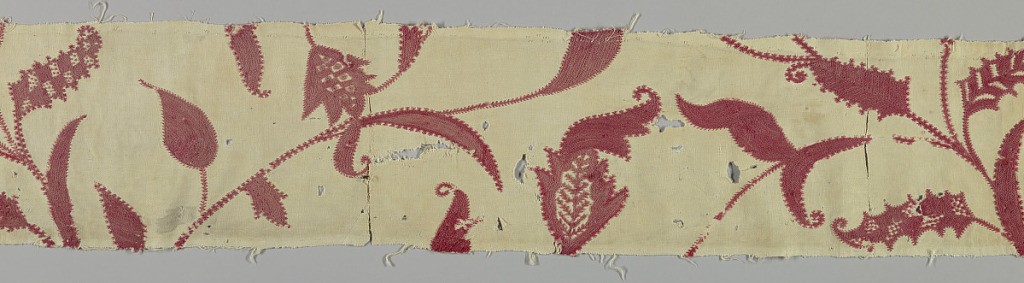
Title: Textile
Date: mid to late 17th century
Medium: crewel wool, cotton, linen Technique: stem and running stitch embroidery on 2/1 twill weave
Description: Small curtain of twill weave with linen warp and cotton weft, with all over design embroidered in red wool. From a small semi-circle at bottom springs design of slender ascending vines, with variety of curving pointed leaves showing Indian influence in design. Much interior decoration in leaves, squares, circles, lattice, veining etc. Stems and leaves all edged with feather stitch.